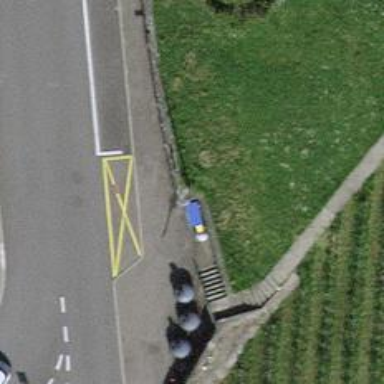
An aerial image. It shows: Wall barrier.